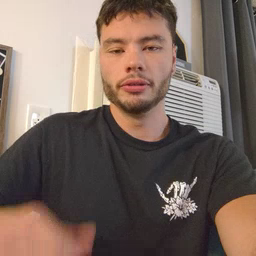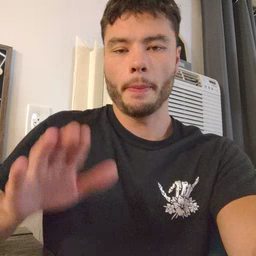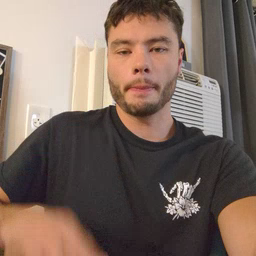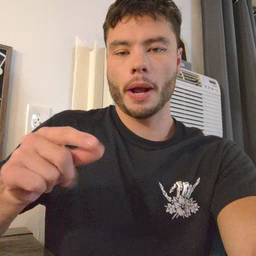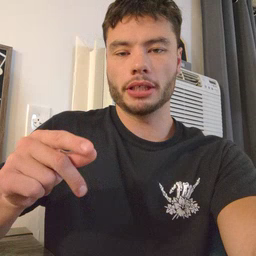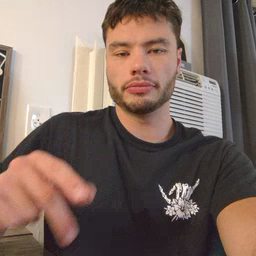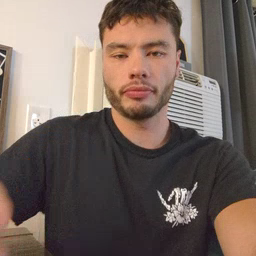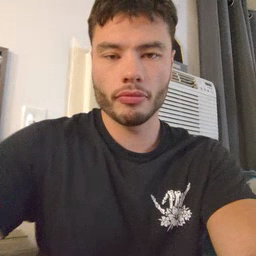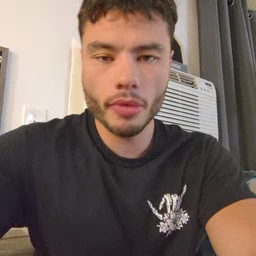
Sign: puppy